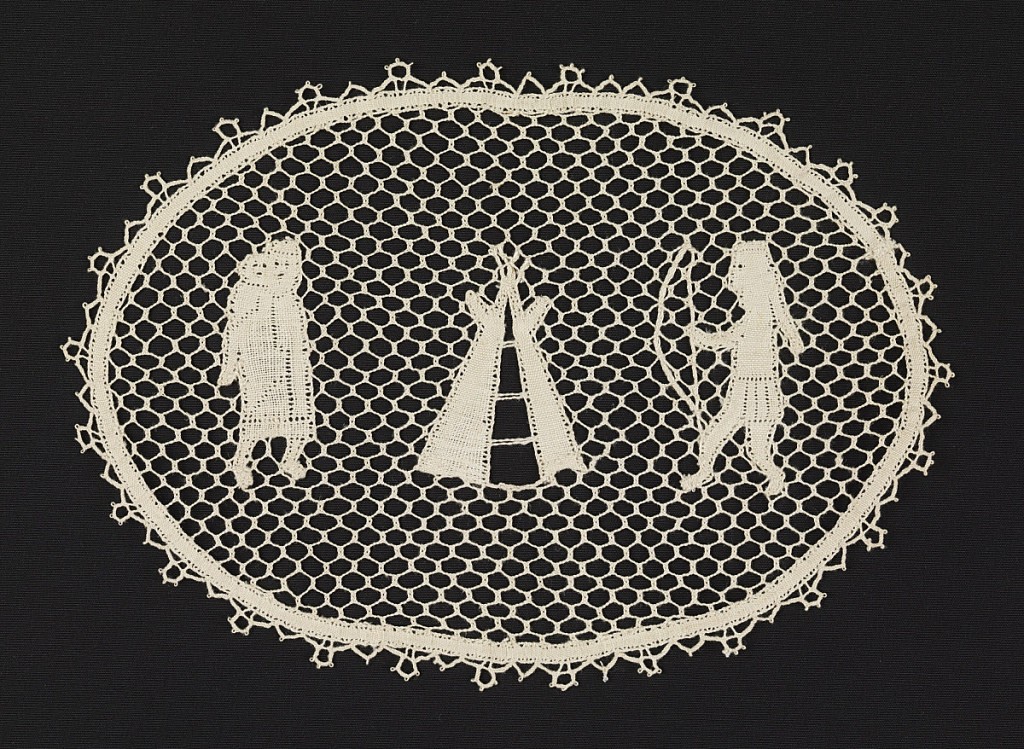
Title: Table mat
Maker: Sybil Carter Indian Mission and Lace Industry Association
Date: ca. 1900
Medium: linen Technique: bobbin lace
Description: Oval mat with a squaw and papoose, tepee, and brave with bow on a mesh ground with a picot border.